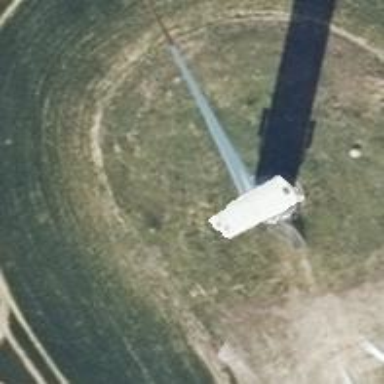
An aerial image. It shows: Wind generator powered by horizontal-axis wind turbine.